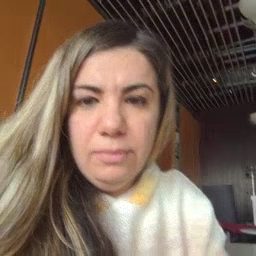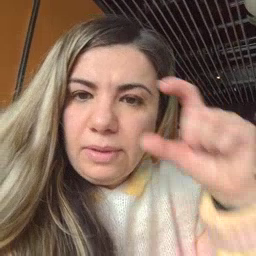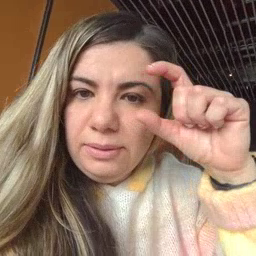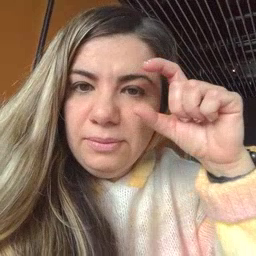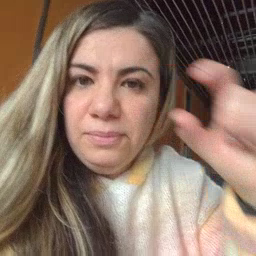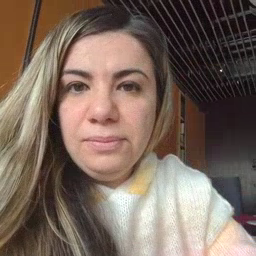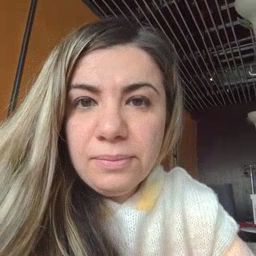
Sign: glasswindow